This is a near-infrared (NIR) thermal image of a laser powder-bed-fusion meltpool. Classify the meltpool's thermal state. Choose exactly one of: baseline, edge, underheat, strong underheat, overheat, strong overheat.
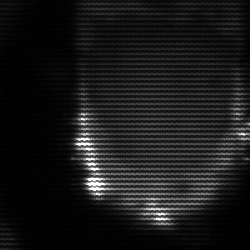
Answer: baseline